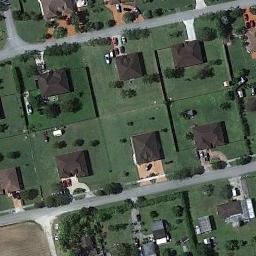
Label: medium_residential